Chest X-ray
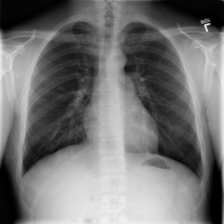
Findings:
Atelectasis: negative
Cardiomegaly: negative
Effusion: negative
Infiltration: negative
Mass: negative
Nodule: negative
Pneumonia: negative
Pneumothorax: negative
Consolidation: negative
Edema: negative
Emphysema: negative
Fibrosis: negative
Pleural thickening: negative
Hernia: negative